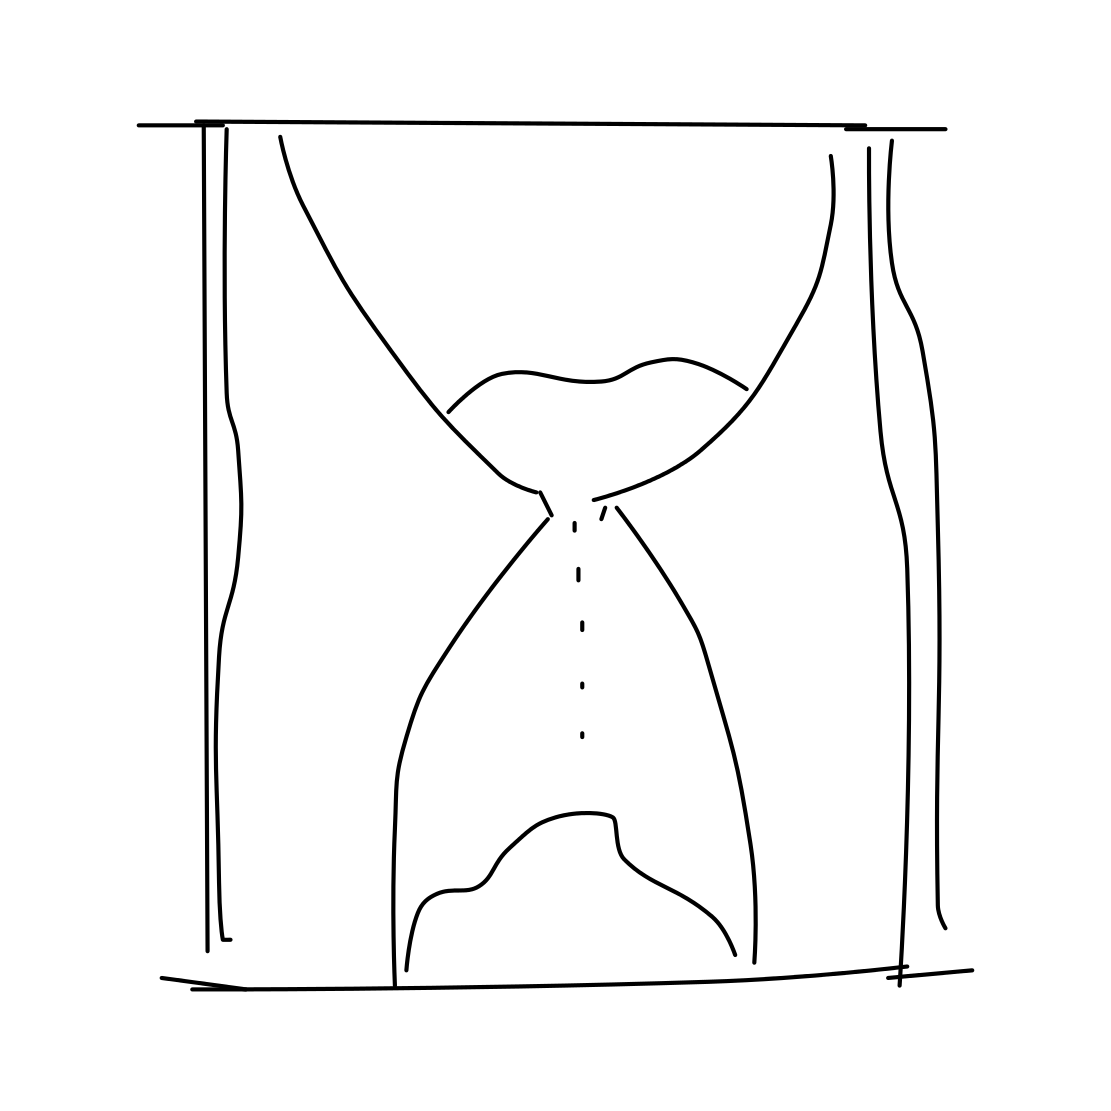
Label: hourglass